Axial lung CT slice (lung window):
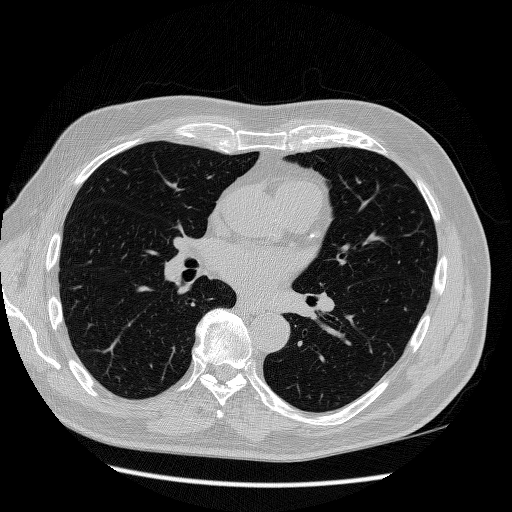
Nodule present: no